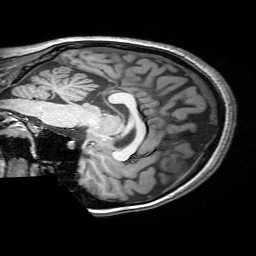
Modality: T1w
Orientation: sagittal
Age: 24
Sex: female
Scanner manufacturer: philips
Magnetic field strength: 3 T